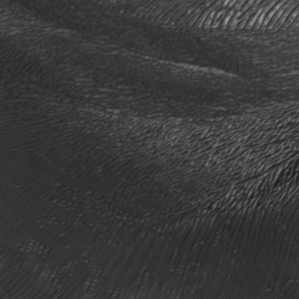
Label: frost